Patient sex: F
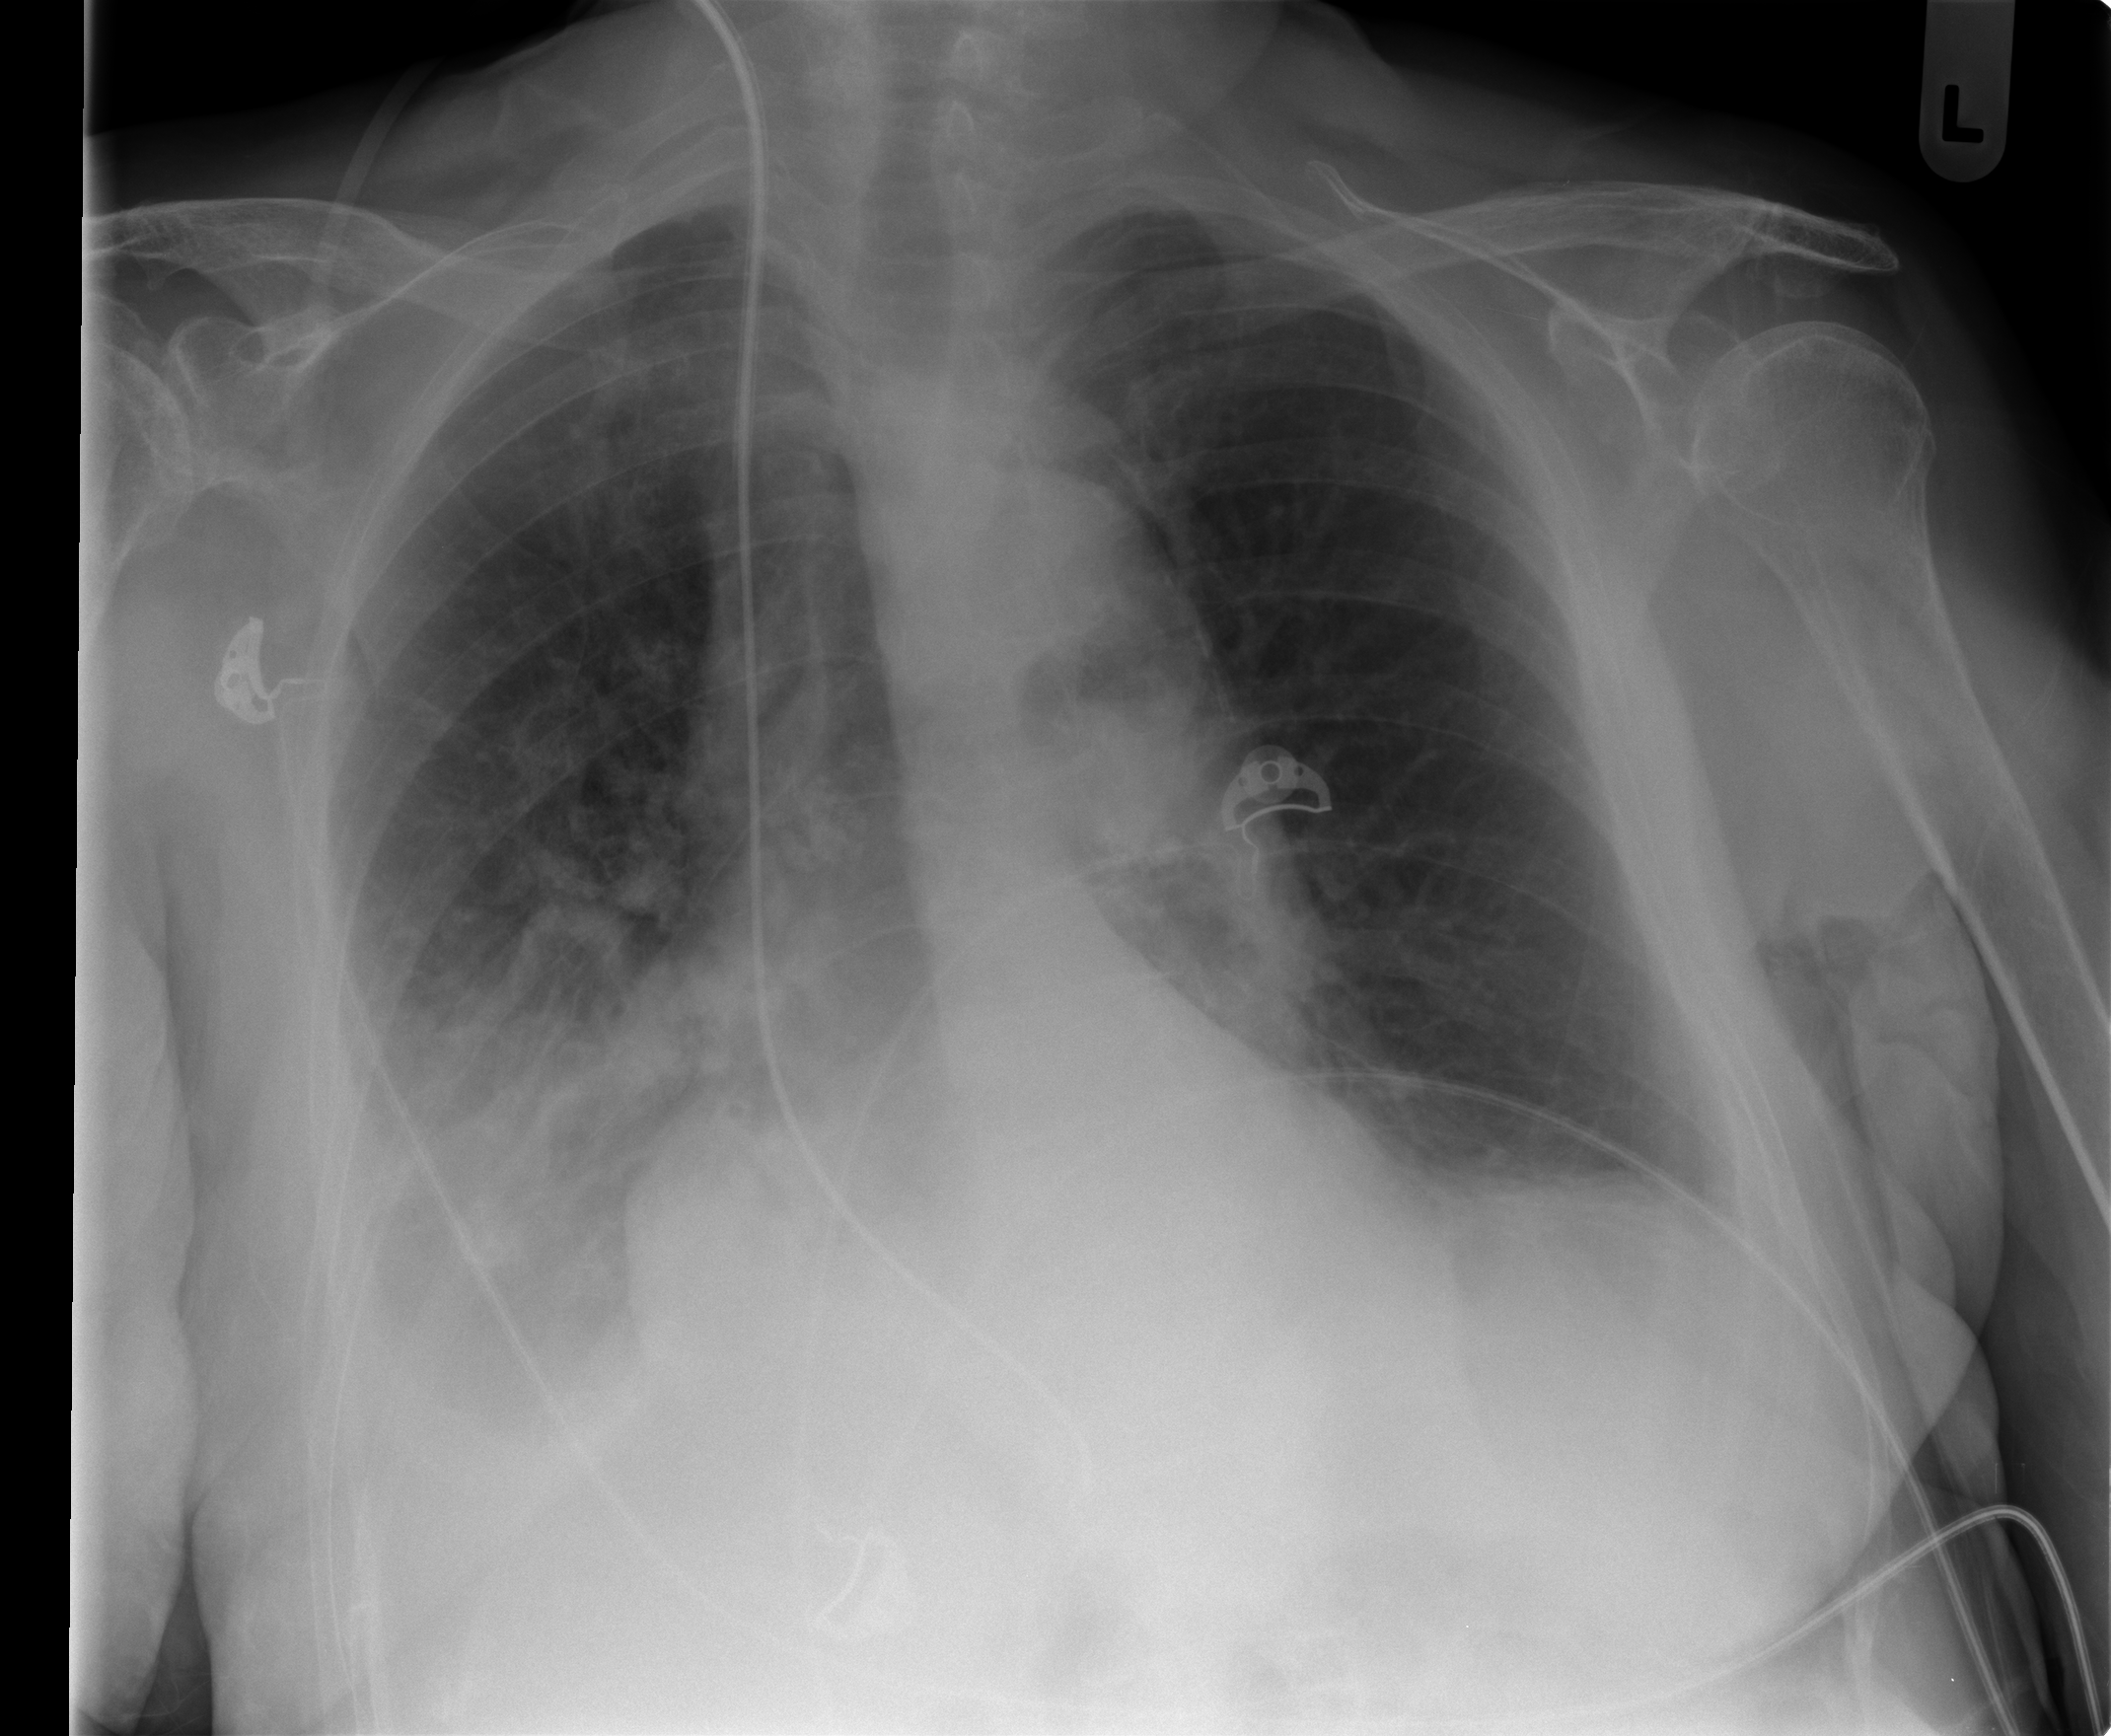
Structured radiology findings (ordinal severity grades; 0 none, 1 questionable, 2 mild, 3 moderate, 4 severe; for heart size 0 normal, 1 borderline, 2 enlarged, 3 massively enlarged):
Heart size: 0
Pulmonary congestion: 2
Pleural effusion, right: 2
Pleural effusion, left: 2
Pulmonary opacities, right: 2
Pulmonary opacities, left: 0
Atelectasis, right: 2
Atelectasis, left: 2